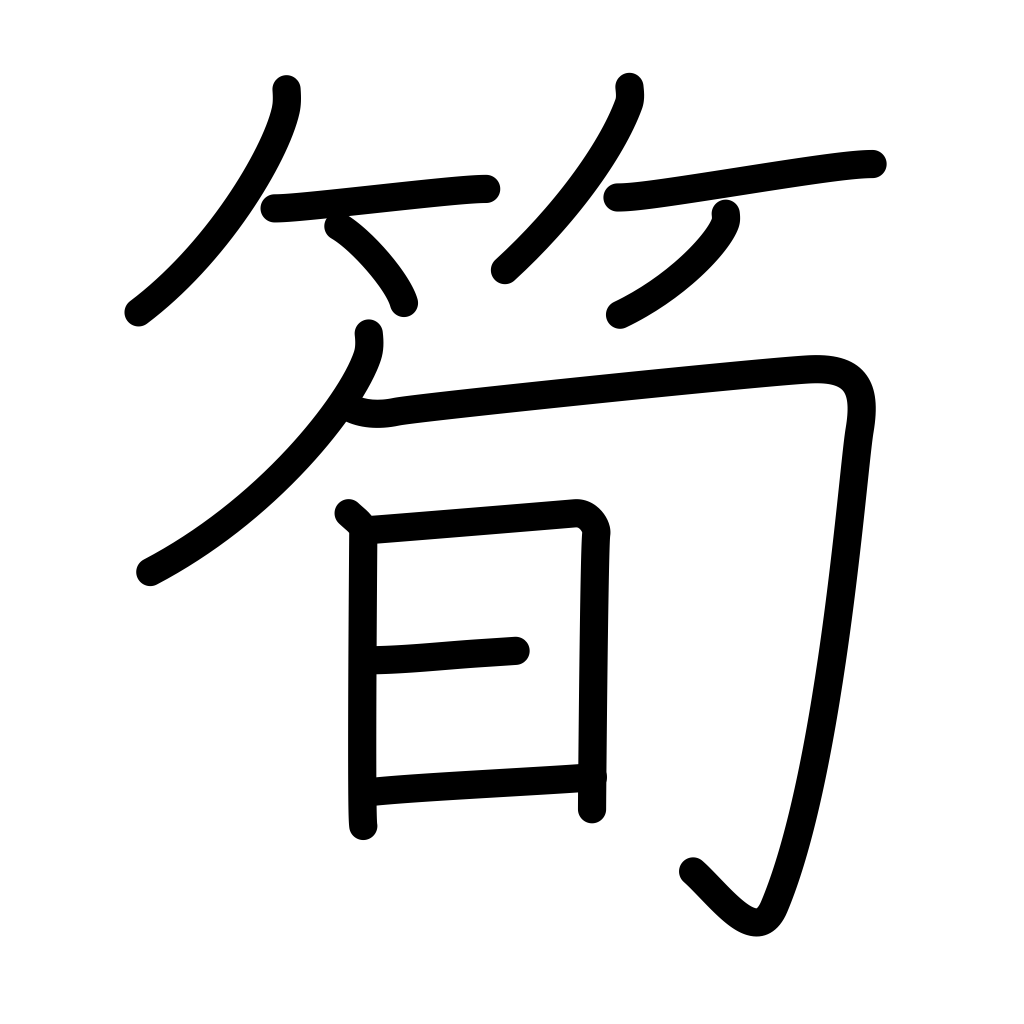
Meaning: bamboo shoot